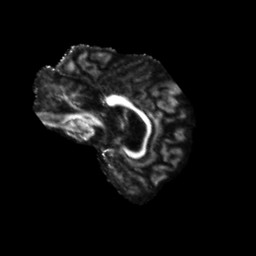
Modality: FA
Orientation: sagittal
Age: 64
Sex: female
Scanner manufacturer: siemens
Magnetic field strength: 3 T
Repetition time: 5.25 s
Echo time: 0.08 s